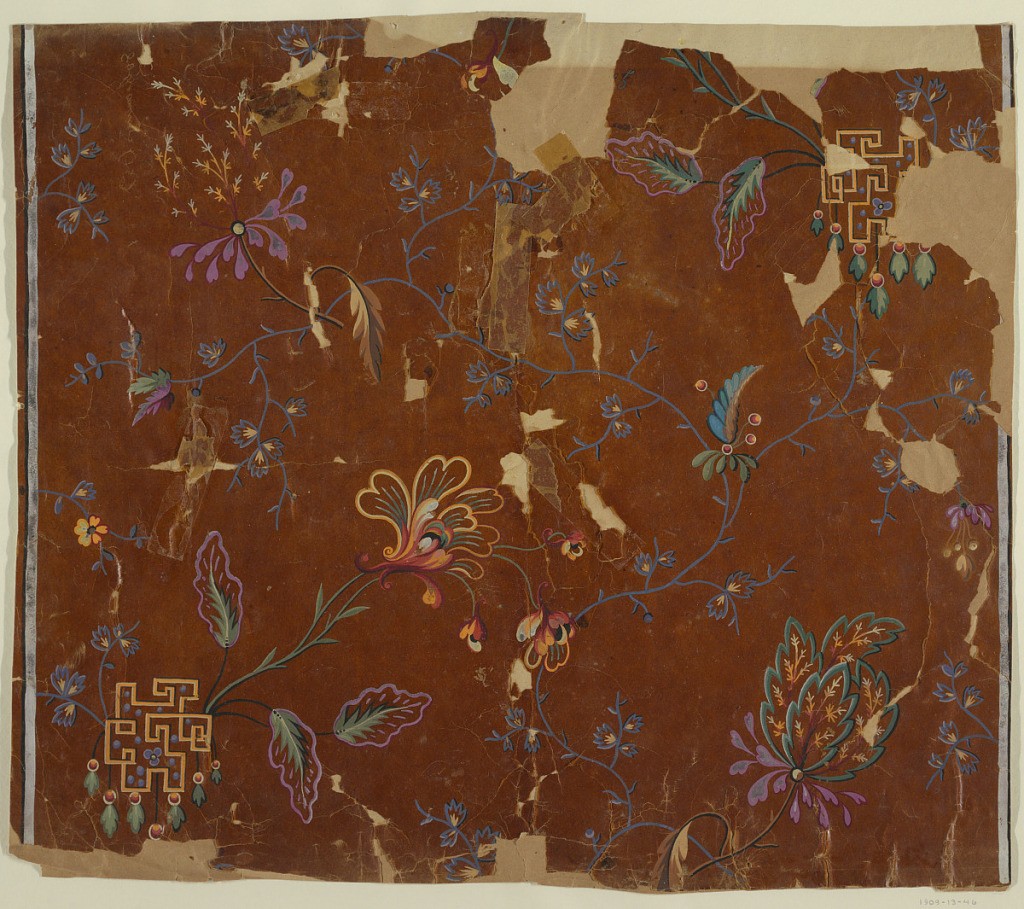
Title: Design for a Woven Fabric
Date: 1825–1850
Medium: Brush and gouche, brush and black paint on oily tracing paper
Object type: Drawing
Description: An undulated stem with many side branches rises in the right center. Parts of it are crossed by fantastical flower boughs which alternate in horizontal and vertical rows. Shown are: a bough with a leaf and a blossom and bough with many leaves and several blossoms and with a lace panel with a lattice gree, top row, and in an opposite direction in the bottom row; besides a bough with a leaf and a leaf blossom. Laterally are white, and outside black stripes.